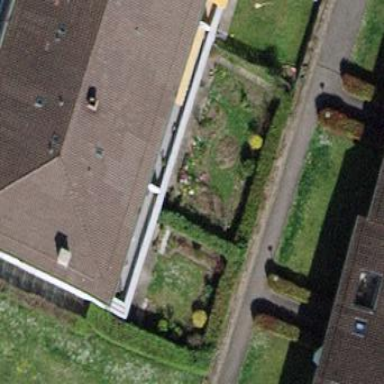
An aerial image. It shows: Garden that is leisure land.